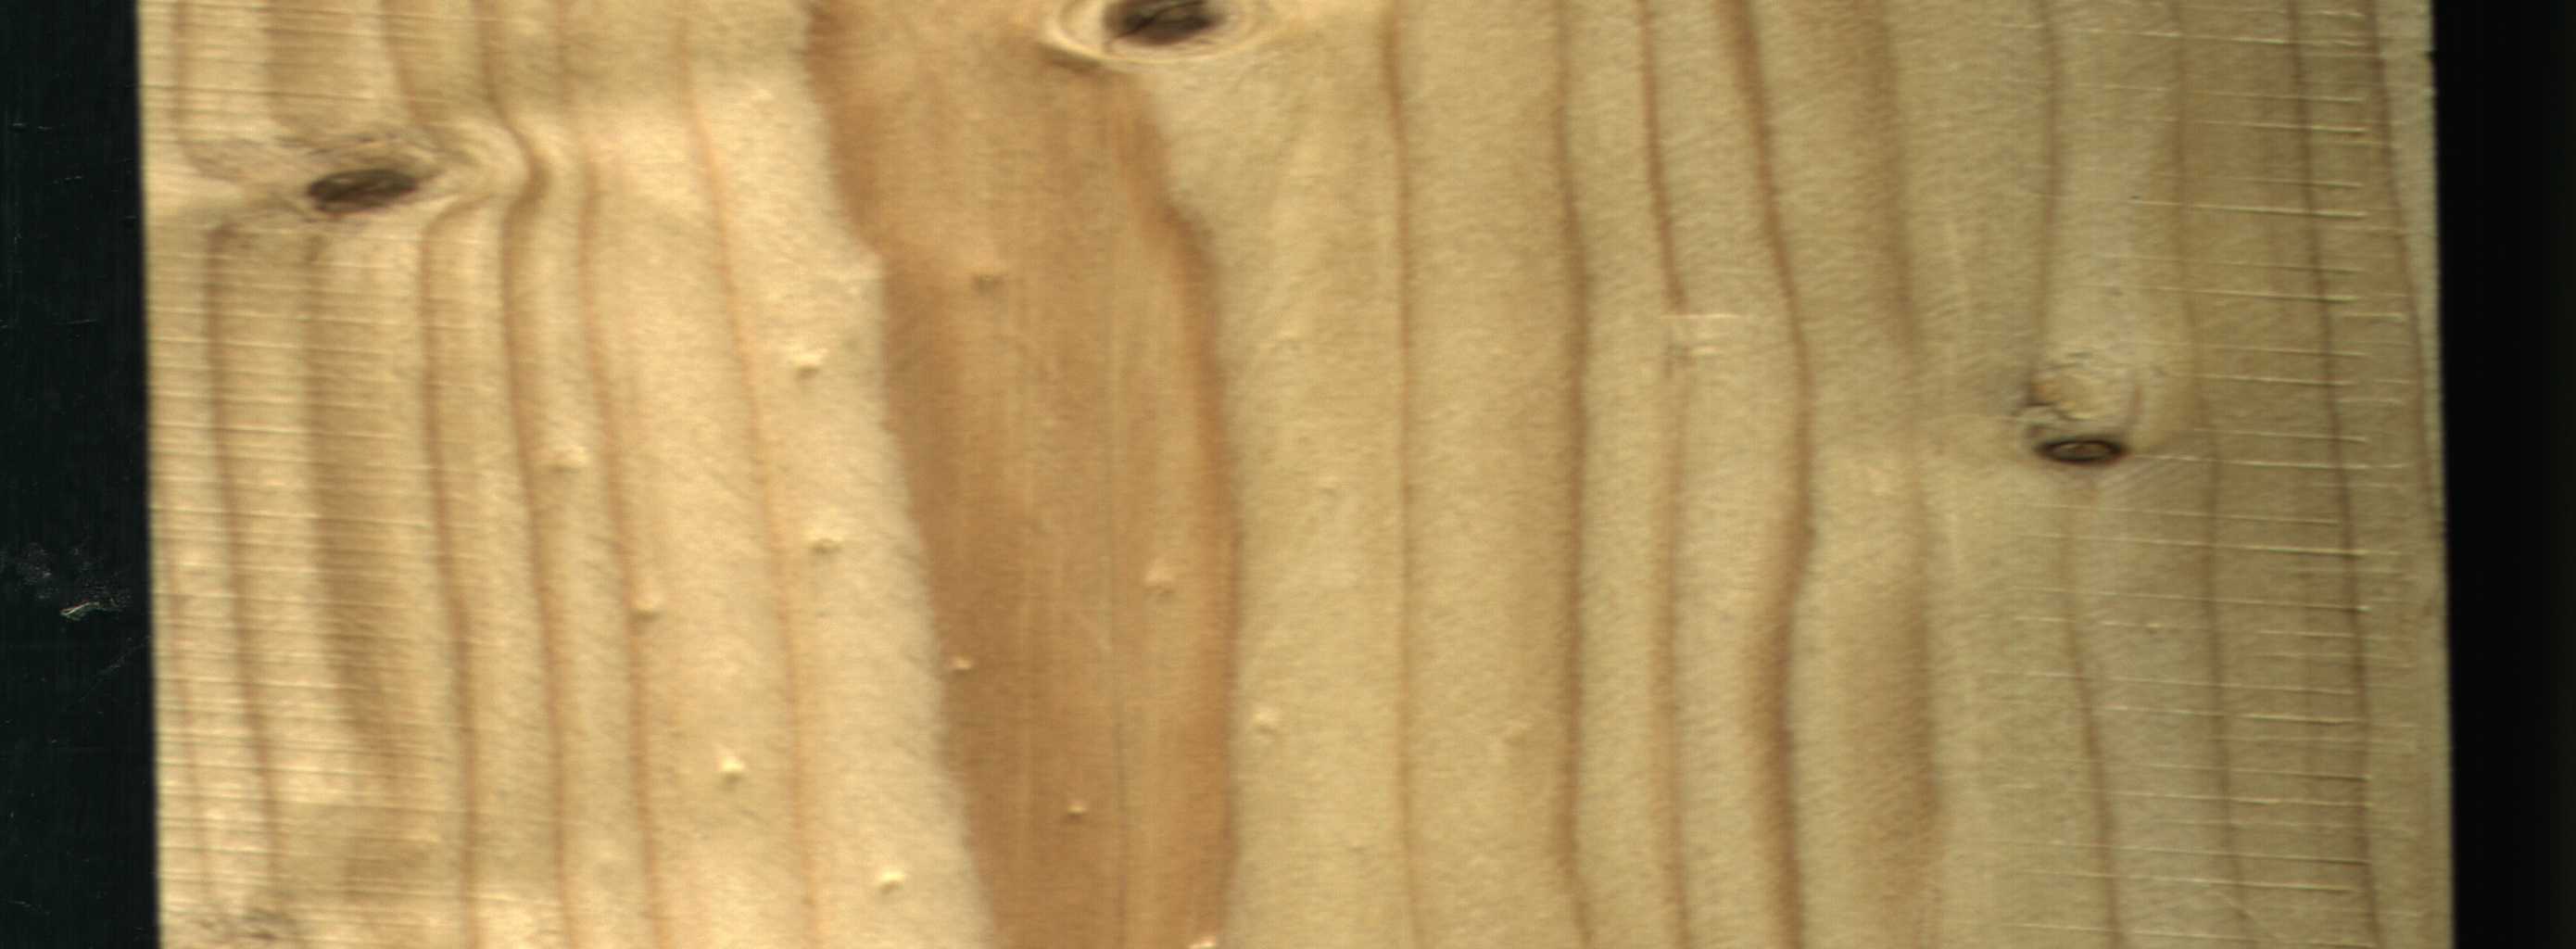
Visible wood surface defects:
Dead_Knot
Live_Knot
Live_Knot